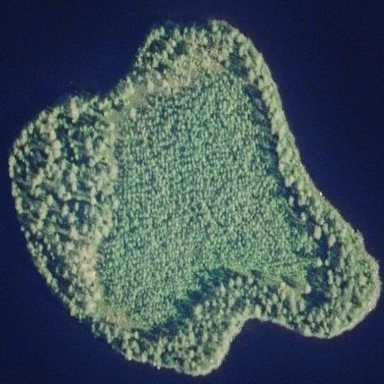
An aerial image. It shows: Islet.